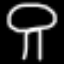
Label: mushroom